Question: I wanted to enable data labels in the chart I created. However, when I saw the graph all the data labels are not visible/drawn. In this image you cannot see the data labels in all points

However as part of this post, I wanted to give the fiddle with the chart text that is generated for your reference. But when I ran that fiddle it seemed like it was working. I am not sure if I am missing any thing.
Another issue is the tool tip is gone. Can I not have tooltip along with the data labels? Data labels are essential for me since the downloaded images wont have tool tip and datalabels come handy. Tooltips are handly in web application.
Can any one help me in this here?
Here is the code from the <URL> I am talking about:
'''
plotOptions: {
spline: {
dataLabels: {
enabled: 'True'
},
enableMouseTracking: false
}
}
'''
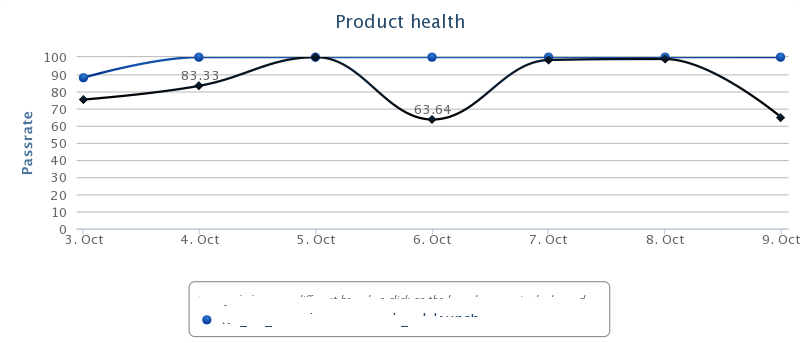
Answer: The issue is 'enableMouseTracking: false'. Setting this means that HC will not listen to where the mouse is so it doesn't know where to put the tooltip. Turn this back on and tool tips will show.
Also, you have tons of dangling commas on your jsFiddle. Click on JSHint at the top to highlight them. Chrome and FF can sort of ignore them but other browsers like IE will throw errors.